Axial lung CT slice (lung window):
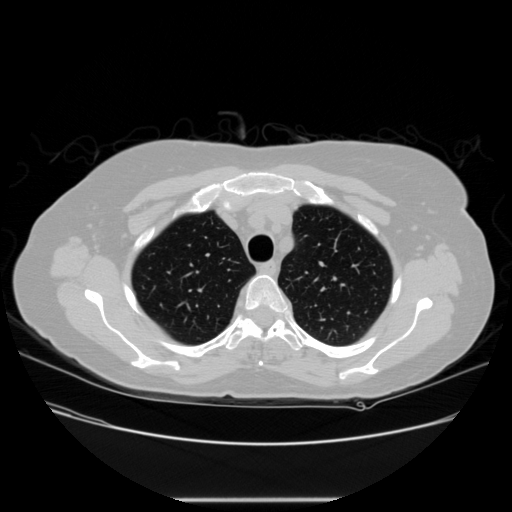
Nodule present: no